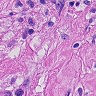
Metastatic tissue present: yes